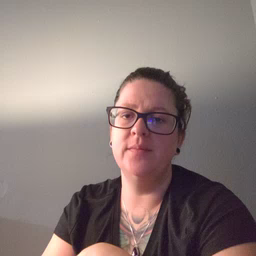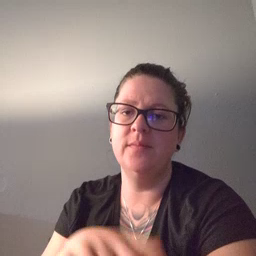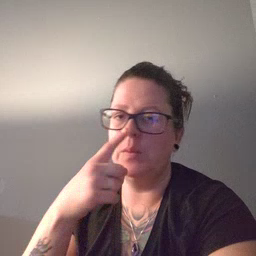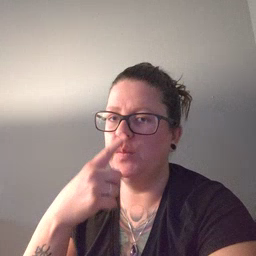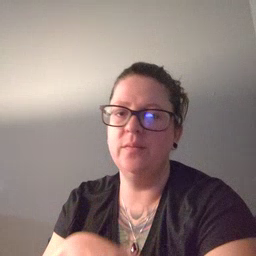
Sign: nose